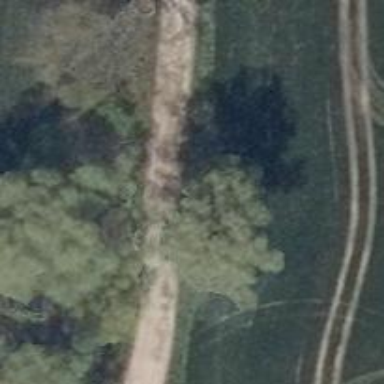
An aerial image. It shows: Single tag "natural: tree."